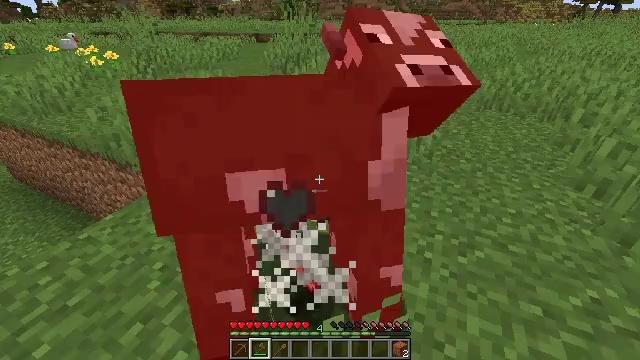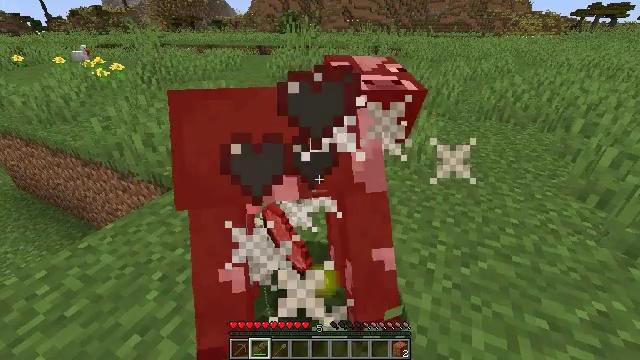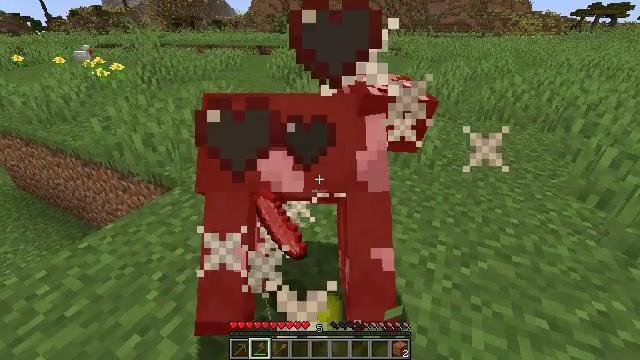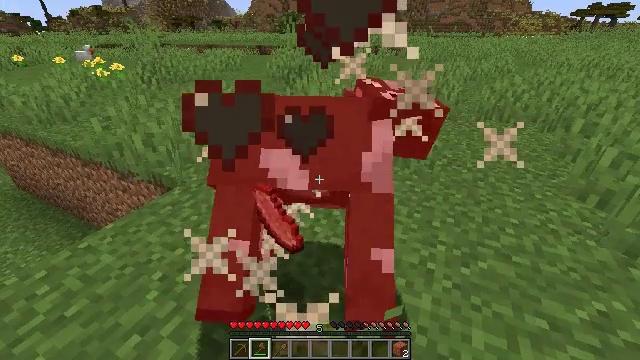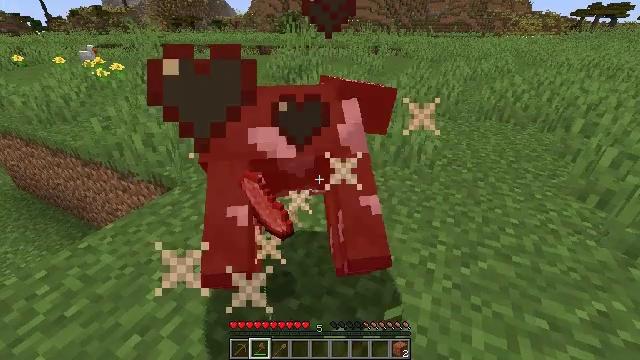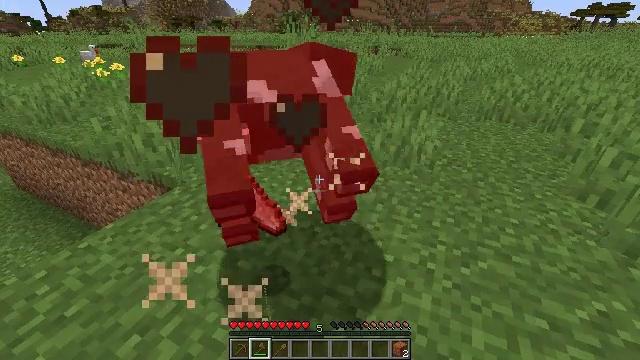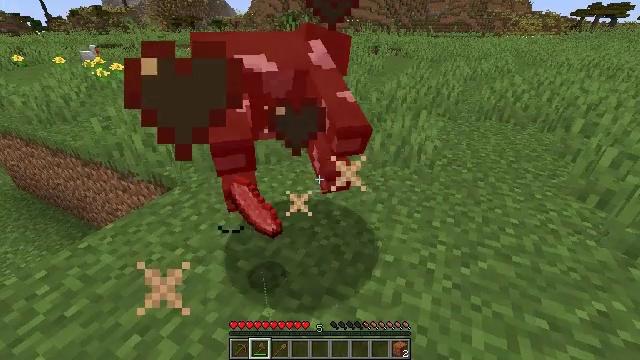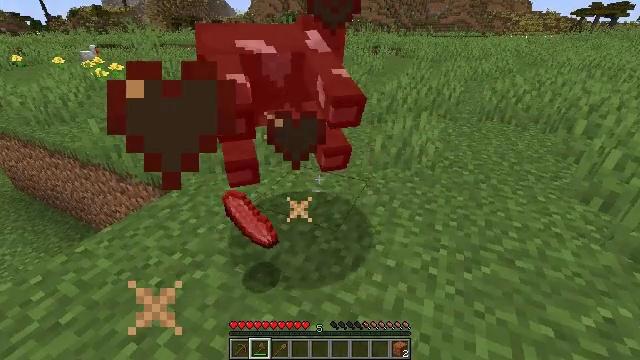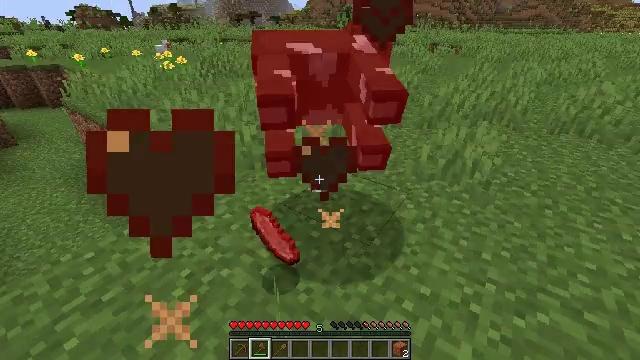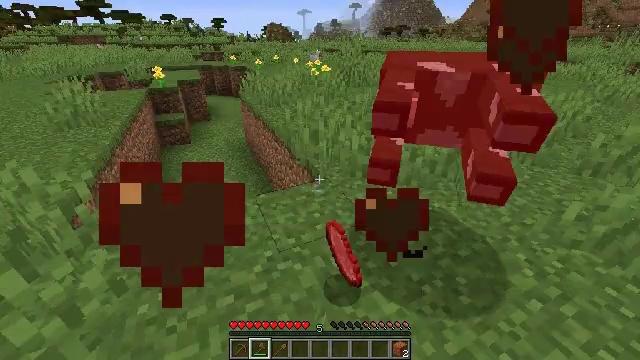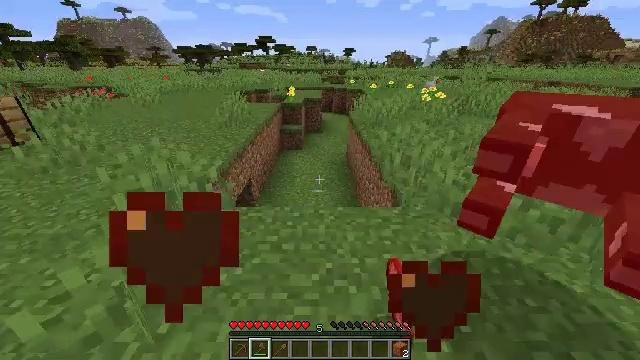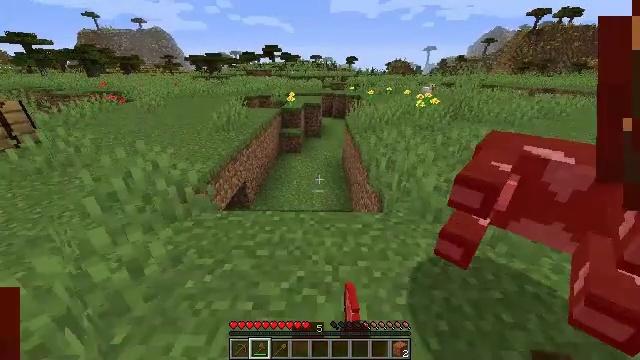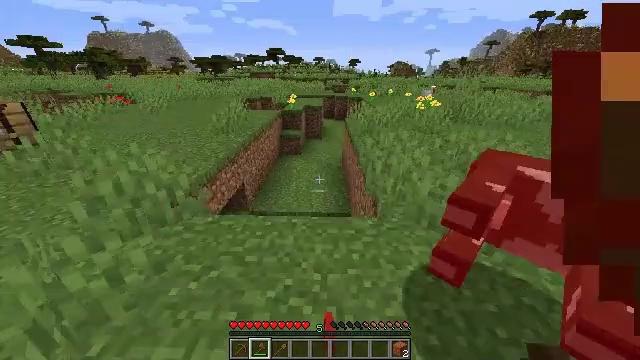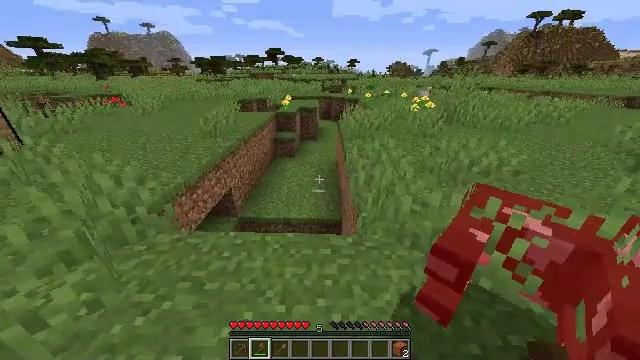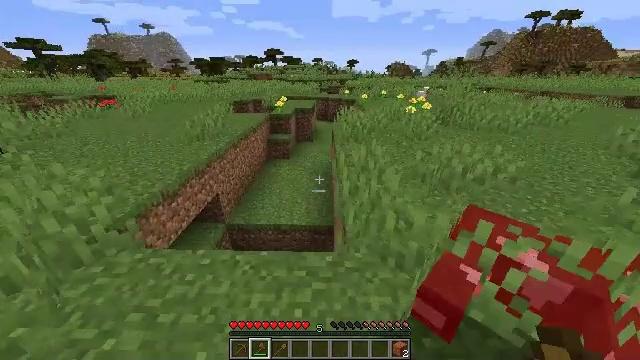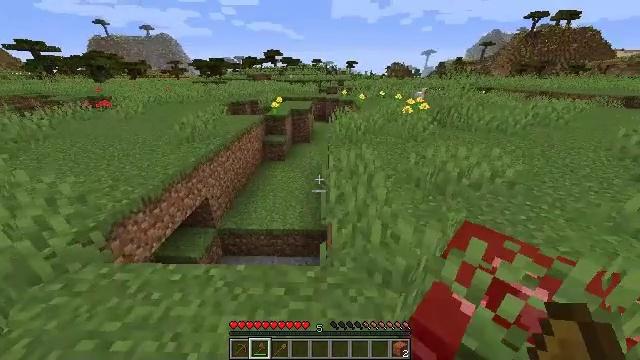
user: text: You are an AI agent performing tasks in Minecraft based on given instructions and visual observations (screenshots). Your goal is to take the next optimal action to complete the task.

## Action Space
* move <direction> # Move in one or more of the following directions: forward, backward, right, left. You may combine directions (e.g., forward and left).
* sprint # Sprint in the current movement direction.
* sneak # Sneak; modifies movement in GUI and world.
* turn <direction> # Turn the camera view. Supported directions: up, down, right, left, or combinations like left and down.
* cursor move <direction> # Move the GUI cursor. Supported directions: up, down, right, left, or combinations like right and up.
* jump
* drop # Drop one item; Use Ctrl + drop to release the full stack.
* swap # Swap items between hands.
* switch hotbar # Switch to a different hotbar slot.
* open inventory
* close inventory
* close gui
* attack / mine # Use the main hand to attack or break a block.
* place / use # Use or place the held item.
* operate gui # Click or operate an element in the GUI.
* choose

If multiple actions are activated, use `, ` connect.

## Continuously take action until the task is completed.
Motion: motion action
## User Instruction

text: Combat the pig.
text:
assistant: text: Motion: turn up
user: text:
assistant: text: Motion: no_op
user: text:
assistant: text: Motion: no_op
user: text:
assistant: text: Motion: no_op
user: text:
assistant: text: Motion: no_op
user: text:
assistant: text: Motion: no_op
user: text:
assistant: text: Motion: move forward
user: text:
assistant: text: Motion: move forward and move right, sprint, turn left
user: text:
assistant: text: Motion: move forward and move right, sprint, turn left and up
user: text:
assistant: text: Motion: move forward and move right, sprint, turn left and up
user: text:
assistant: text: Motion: move forward and move right, sprint
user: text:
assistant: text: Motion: move forward and move right, sprint
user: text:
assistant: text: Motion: move forward and move right, sprint
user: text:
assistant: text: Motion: move forward and move right, sprint
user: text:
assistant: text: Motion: move forward and move right, sprint
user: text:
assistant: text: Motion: move forward, sprint, turn left
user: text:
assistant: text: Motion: move forward, sprint
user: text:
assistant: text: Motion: move forward and move right, sprint
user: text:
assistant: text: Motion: move forward and move right, sprint, turn left
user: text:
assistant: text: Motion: move forward and move right, sprint, turn left
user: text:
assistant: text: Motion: move forward and move left, sprint, turn left and up
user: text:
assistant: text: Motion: move forward and move left, sprint, turn left
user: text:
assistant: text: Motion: move forward and move left, sprint
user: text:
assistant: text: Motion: move forward and move left, sprint
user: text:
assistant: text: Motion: move forward and move left, sprint
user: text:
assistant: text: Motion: move forward and move left, sprint, jump
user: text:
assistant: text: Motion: move forward and move left, sprint, jump
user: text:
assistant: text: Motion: move forward, sprint, turn up, jump
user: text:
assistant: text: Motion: move forward, sprint, turn right and up, jump
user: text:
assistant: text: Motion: move forward, sprint, turn right, jump